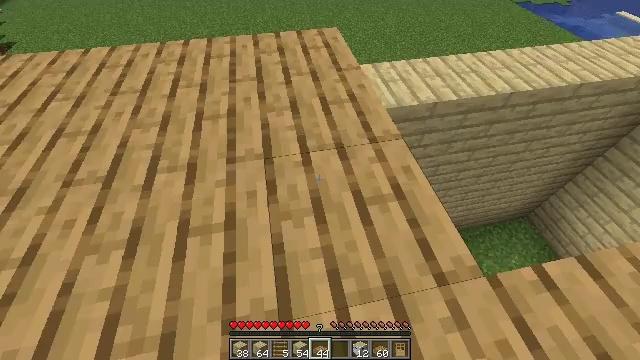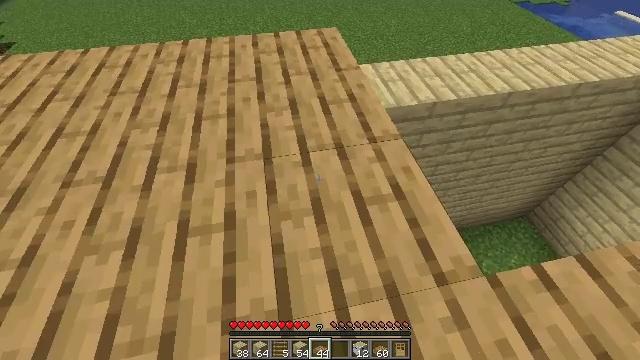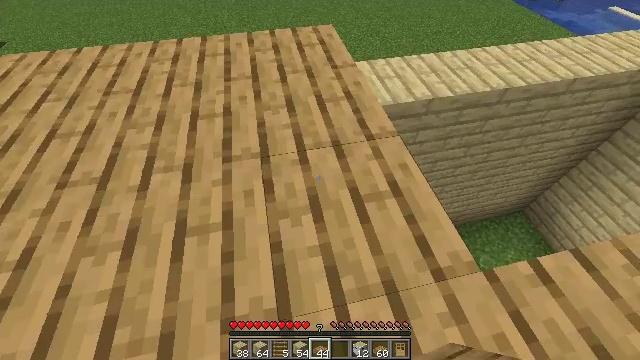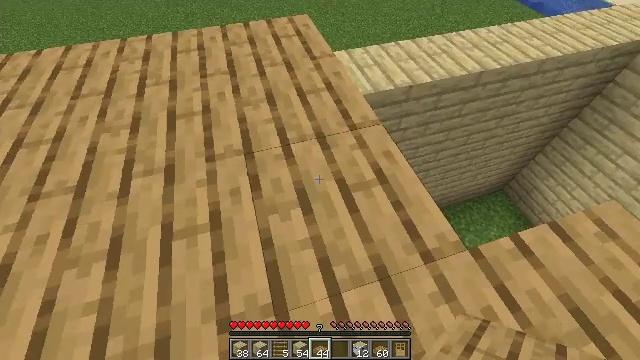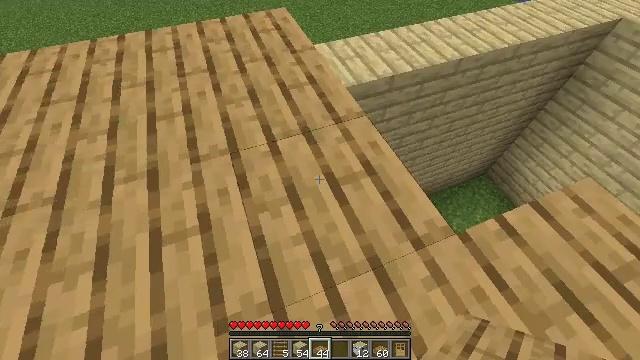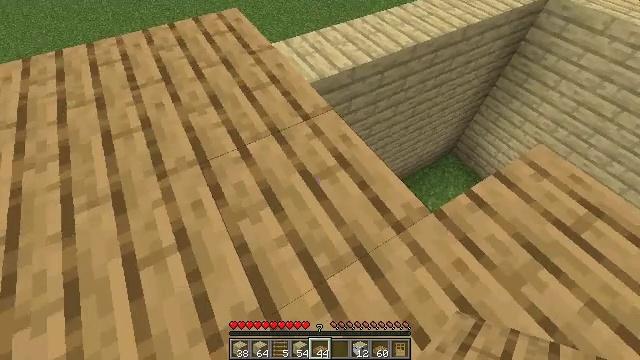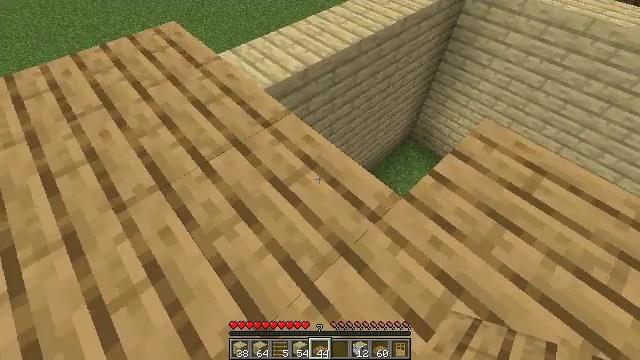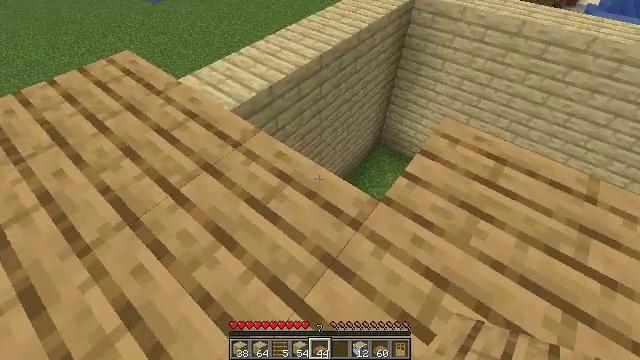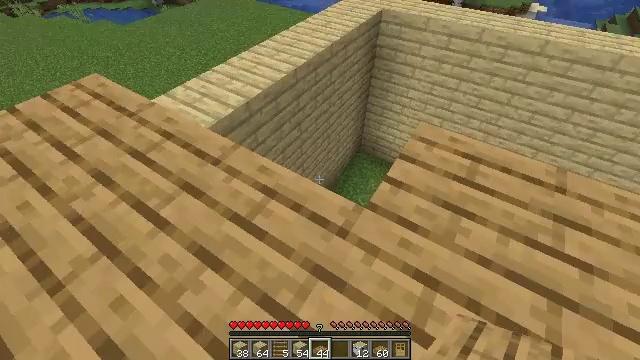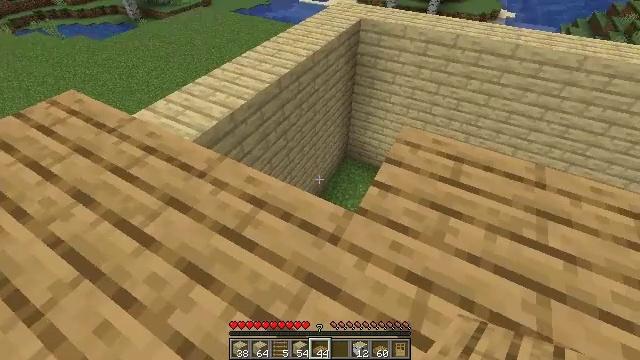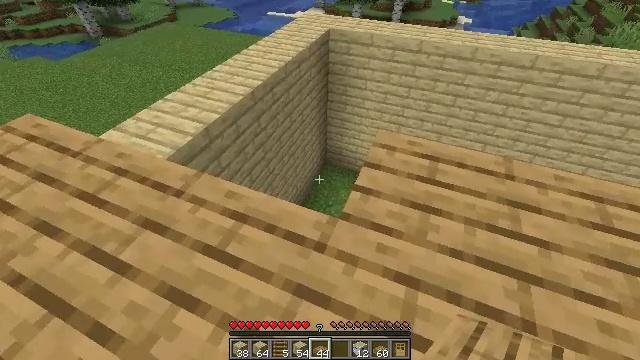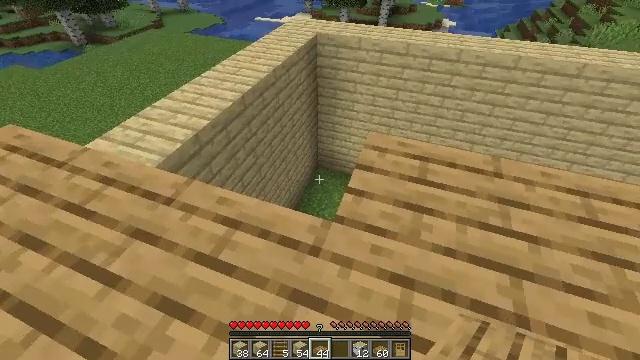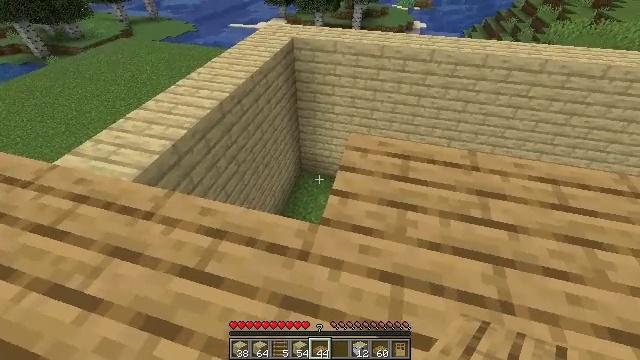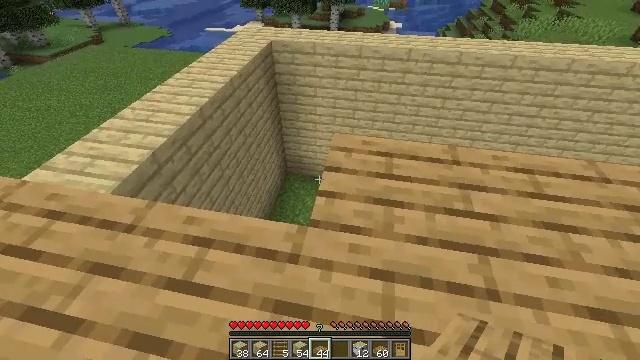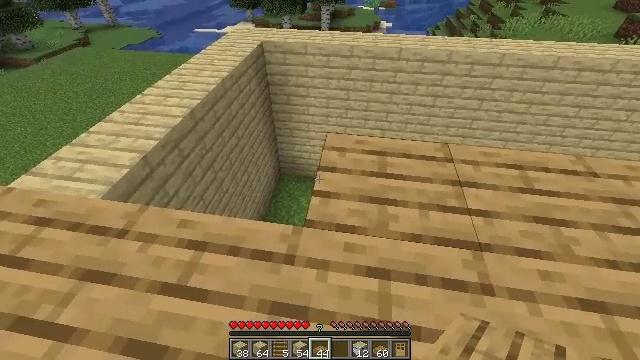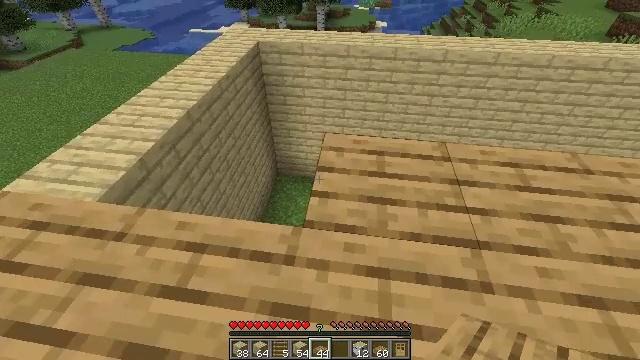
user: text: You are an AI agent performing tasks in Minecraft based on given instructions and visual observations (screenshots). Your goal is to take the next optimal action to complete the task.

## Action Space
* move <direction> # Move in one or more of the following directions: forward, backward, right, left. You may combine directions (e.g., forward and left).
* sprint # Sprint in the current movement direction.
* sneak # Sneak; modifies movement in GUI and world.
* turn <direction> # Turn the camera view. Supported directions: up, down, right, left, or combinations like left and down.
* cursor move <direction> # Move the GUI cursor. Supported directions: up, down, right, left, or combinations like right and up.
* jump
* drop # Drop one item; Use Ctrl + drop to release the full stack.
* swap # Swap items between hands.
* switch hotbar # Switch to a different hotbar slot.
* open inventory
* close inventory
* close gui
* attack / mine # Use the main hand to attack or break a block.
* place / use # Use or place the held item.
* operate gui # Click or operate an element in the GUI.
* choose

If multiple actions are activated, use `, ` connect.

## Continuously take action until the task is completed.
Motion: motion action
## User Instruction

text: Drop an oak slab.
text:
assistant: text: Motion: sneak
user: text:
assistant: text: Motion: sneak
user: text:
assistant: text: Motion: sneak, turn right and down
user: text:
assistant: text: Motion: sneak, turn right and down
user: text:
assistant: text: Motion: sneak, turn right
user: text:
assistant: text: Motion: sneak, turn right
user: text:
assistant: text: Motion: sneak, turn right and up
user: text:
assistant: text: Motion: sneak, turn right and up
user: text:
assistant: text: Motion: sneak, turn right and up
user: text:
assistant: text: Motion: sneak, turn right and up
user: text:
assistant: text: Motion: sneak, turn right
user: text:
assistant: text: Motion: sneak, turn right
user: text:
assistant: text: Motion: sneak, turn right
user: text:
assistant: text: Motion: sneak, turn right
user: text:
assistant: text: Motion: move left, sneak
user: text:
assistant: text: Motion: move left, sneak
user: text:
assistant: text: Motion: move left, sneak
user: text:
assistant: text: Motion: move left, sneak
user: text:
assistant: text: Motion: move left, sneak
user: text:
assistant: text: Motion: move left, sneak
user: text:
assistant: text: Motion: move left, sneak
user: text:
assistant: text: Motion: move left, sneak
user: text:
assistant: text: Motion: sneak
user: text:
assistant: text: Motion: sneak
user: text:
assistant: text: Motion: sneak
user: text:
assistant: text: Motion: sneak, drop
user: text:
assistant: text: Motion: sneak, drop
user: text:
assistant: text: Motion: sneak, drop
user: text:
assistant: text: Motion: sneak, drop
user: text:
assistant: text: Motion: sneak, drop